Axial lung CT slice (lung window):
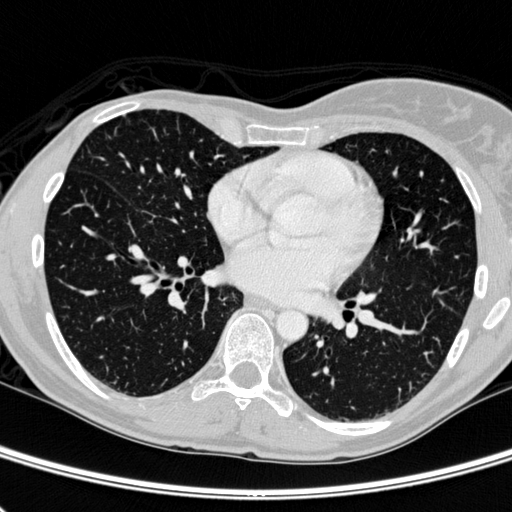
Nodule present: no